Interaction volume radius: 5 \u00c5
Interaction volume height: 20 \u00c5
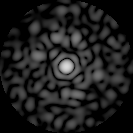
Disorder parameter: 0.8564